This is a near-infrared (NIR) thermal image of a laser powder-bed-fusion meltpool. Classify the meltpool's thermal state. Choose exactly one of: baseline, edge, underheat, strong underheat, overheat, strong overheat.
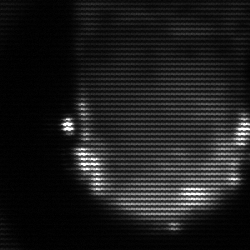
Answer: baseline